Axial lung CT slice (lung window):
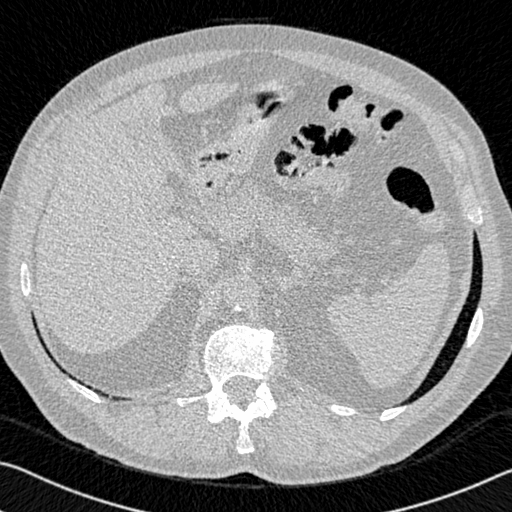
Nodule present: no